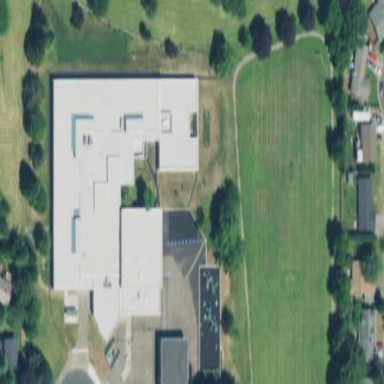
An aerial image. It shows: Footway within schoolyard.